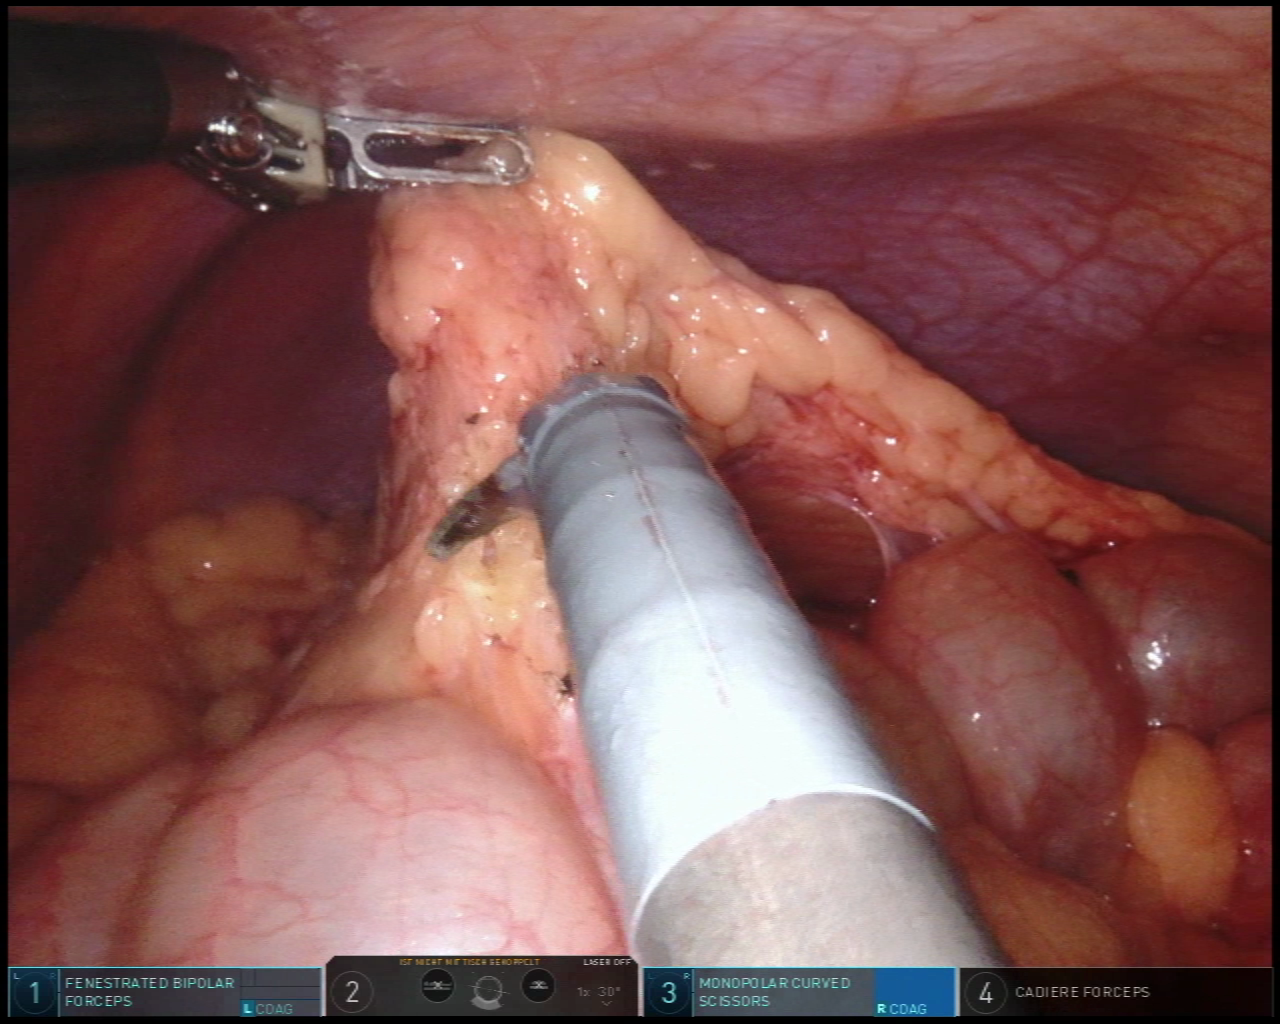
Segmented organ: colon
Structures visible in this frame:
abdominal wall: yes
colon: yes
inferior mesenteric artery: no
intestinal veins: no
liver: no
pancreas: no
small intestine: no
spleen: no
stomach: no
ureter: no
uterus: no
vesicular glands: no